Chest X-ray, AP view. Patient: 33 years old, sex M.
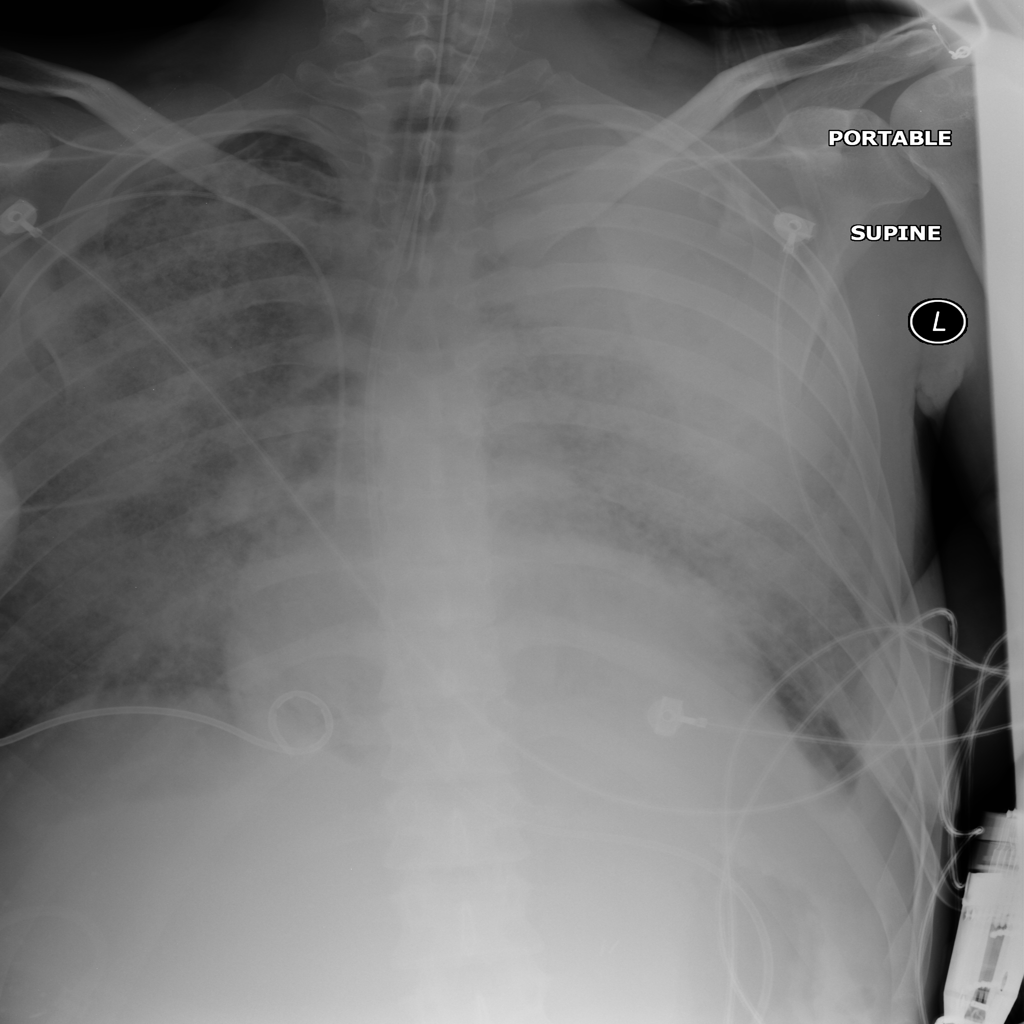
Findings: Consolidation, Effusion